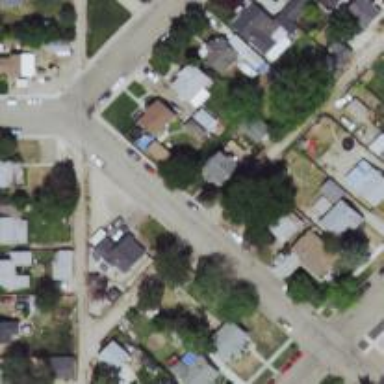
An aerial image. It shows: Alley classified as service road.